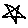
Label: star